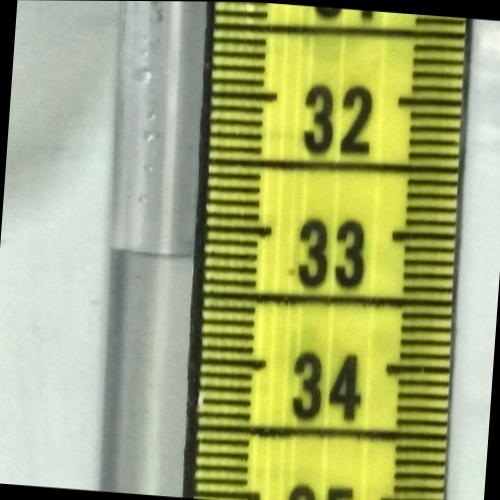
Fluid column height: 33.2 cm